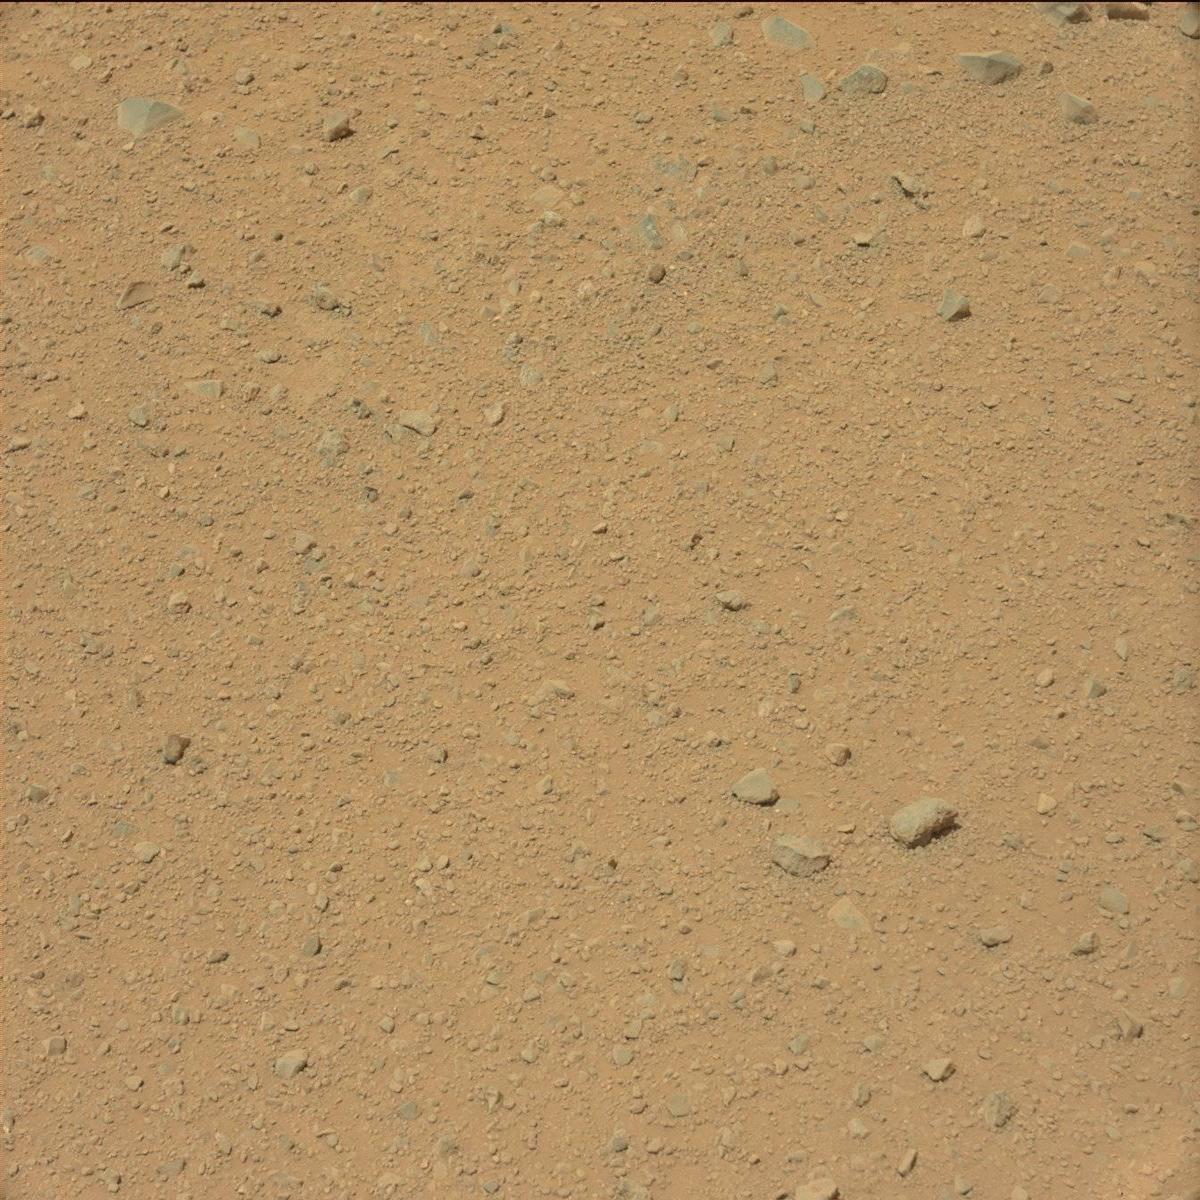
Terrain classes present: Bedrock, Rock, Sand / Soil